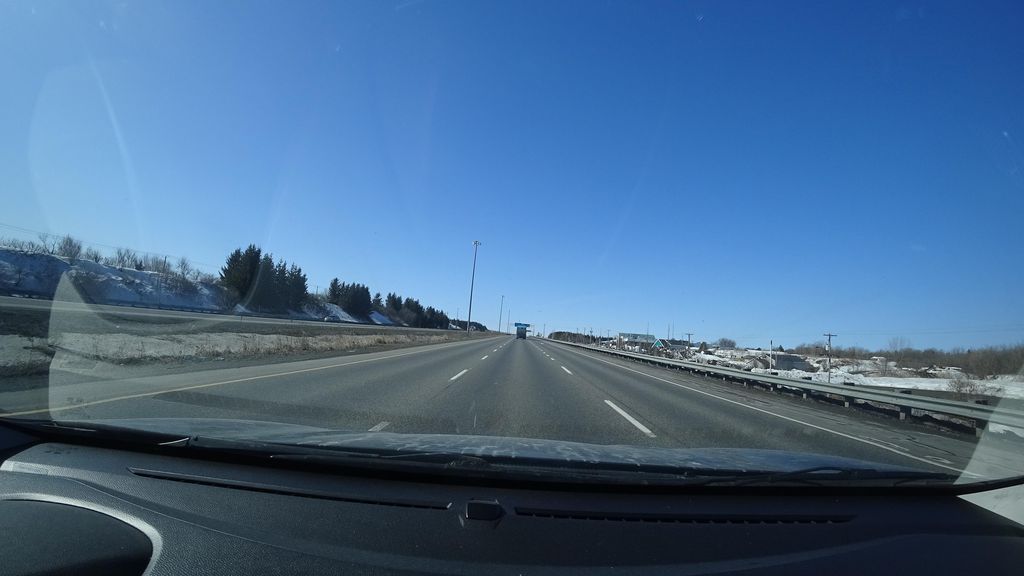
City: quebec_city